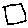
Label: square